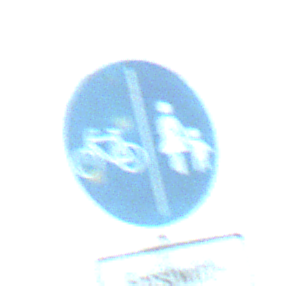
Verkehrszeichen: GetrennterRadUndGehwegRadwegLinks
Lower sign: BesondereFahrzeugeUndTransportgueter7
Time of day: SunriseSunset
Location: Outdoor (Nature)
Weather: PartlyCloudy
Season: NotSpecified
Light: Natural